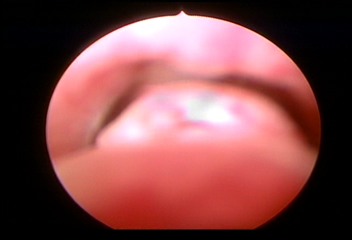
Modality: WLC
Class: Normal mucosa
Bladder cancer association: No